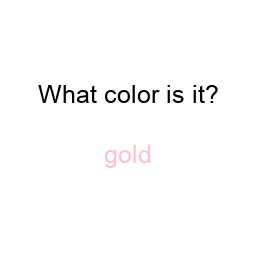
Color: pink
Color name shown: gold
Background color: white
Question text color: black